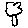
Label: tree